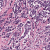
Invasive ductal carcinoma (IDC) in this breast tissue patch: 1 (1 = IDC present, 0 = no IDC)